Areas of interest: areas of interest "Educational"
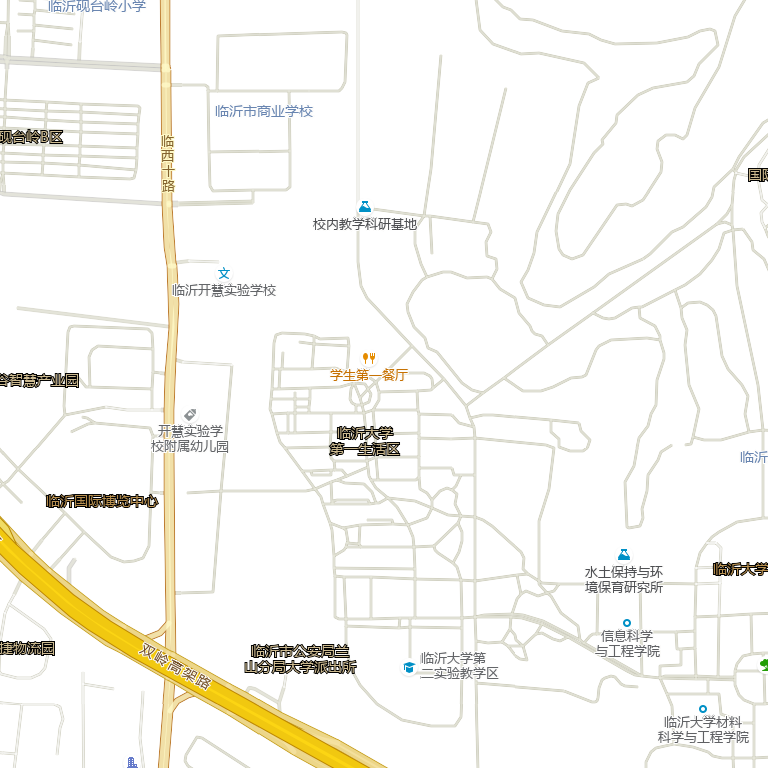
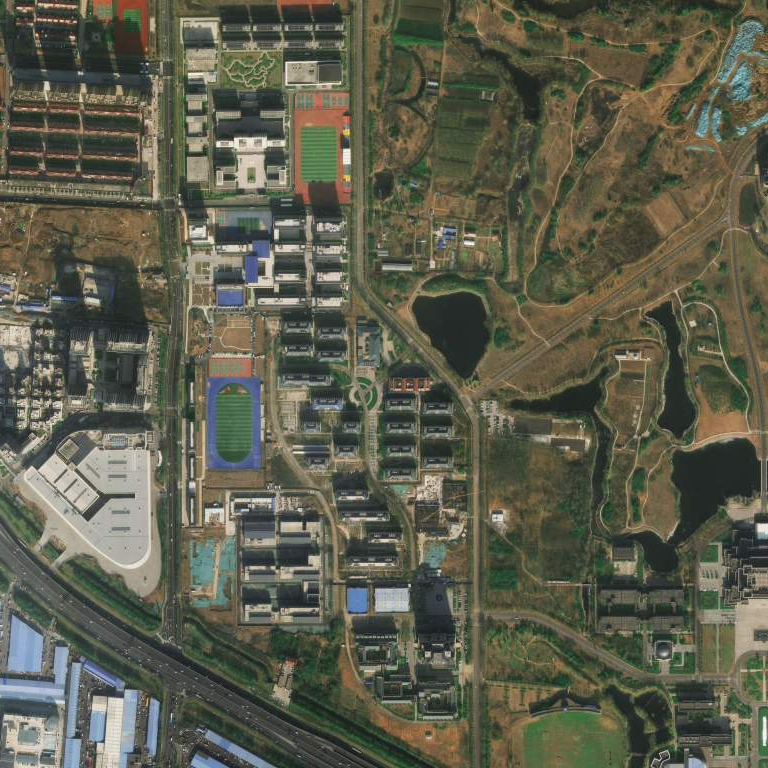